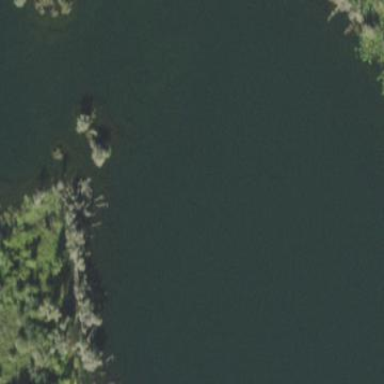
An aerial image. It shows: Beautiful lake surrounded by nature.